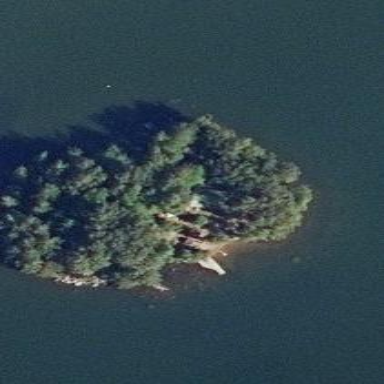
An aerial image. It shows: Islet.